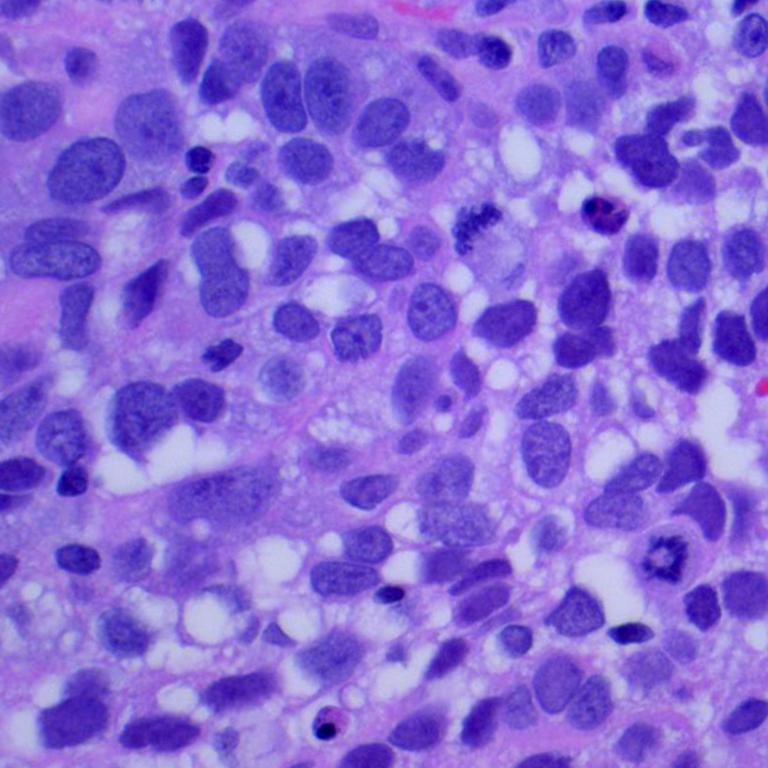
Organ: lung
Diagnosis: squamous carcinomas